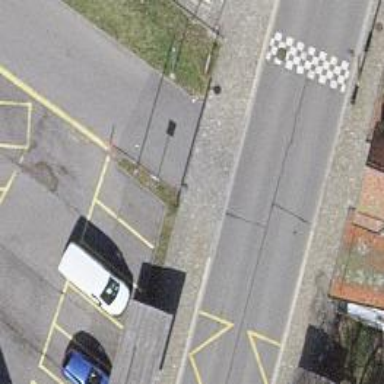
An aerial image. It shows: Unmarked crossing on the road.